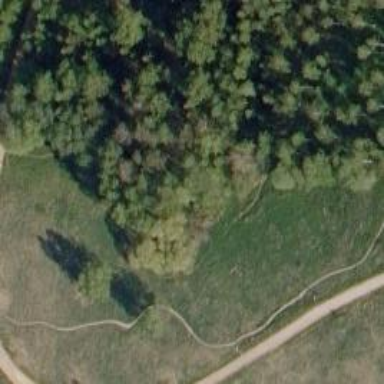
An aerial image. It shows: Path leading to bridge.